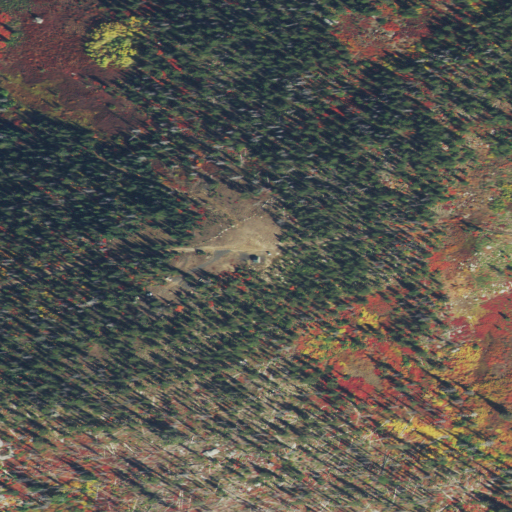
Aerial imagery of gap in Idaho named Big Fog Saddle containing evergreen forest and shrub